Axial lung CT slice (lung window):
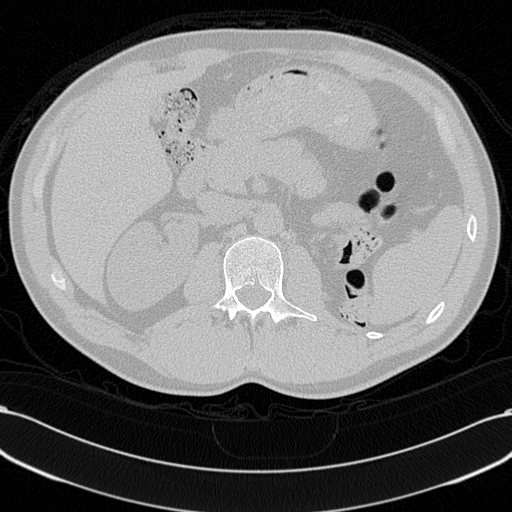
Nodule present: no